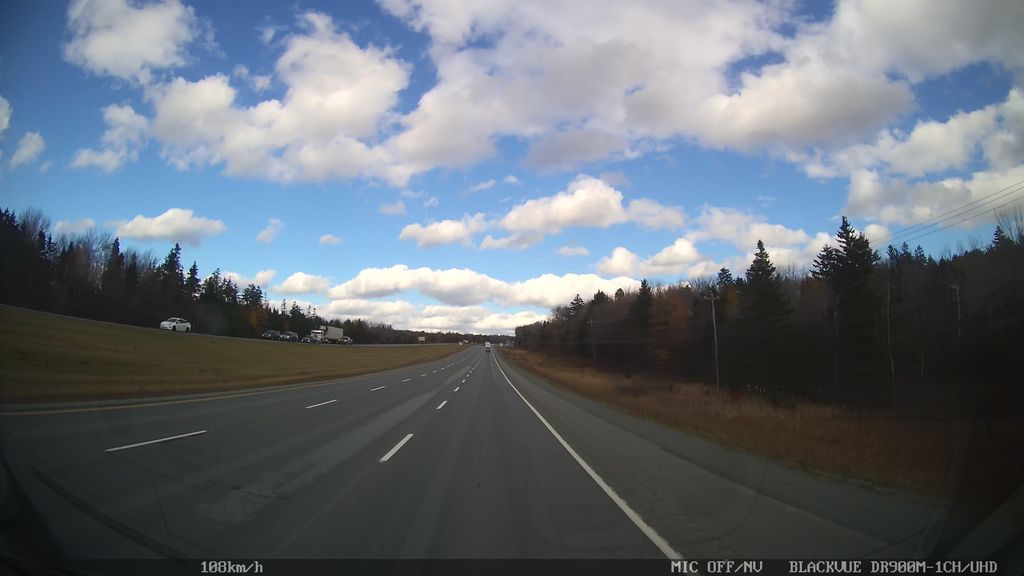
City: halifax